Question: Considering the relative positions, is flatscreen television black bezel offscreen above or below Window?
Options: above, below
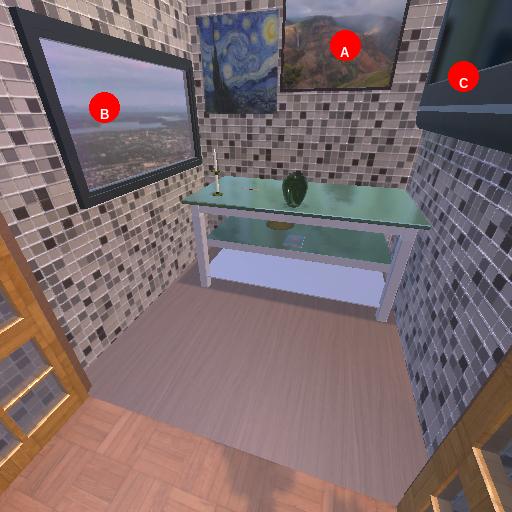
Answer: above